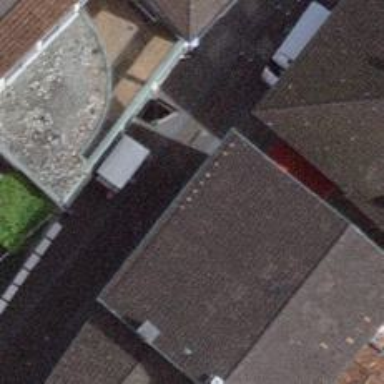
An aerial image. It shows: Drugstore.